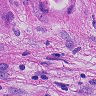
Metastatic tissue present: yes